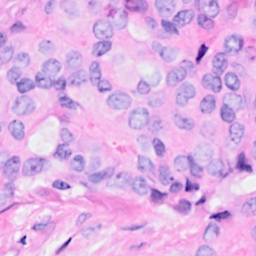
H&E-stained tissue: Breast